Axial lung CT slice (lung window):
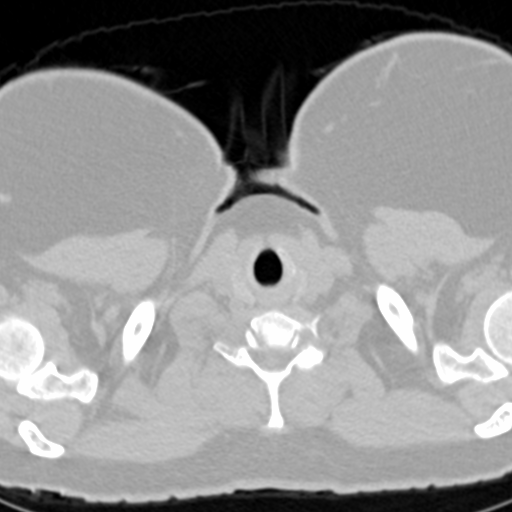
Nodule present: no